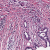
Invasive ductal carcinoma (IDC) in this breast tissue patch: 1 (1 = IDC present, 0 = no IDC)